Field crop: tomato
Growth stage: 1
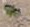
Species: solanum